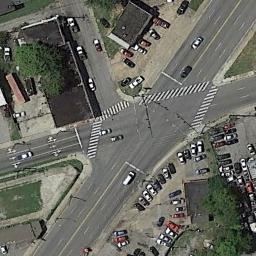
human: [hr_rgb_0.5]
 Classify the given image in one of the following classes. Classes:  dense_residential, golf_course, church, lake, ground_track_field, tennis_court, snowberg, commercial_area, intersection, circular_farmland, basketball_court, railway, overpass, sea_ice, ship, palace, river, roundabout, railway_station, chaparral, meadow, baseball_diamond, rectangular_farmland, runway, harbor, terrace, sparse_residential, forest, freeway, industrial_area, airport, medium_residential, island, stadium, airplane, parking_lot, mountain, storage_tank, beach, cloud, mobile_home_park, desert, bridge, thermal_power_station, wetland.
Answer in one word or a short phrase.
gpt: intersection